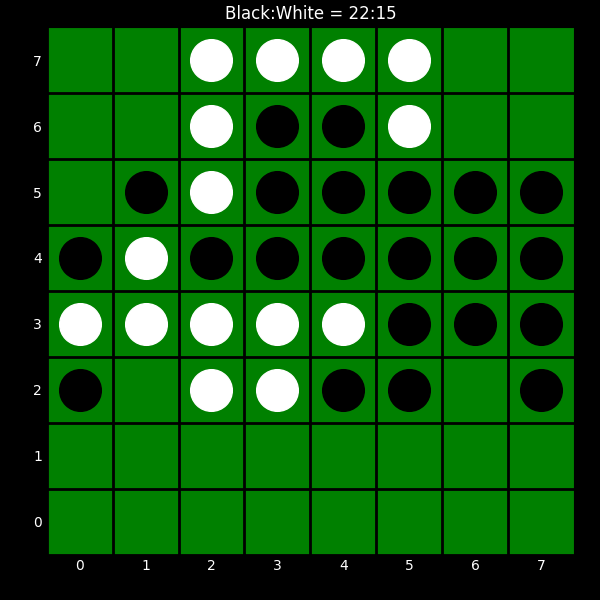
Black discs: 22
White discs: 15